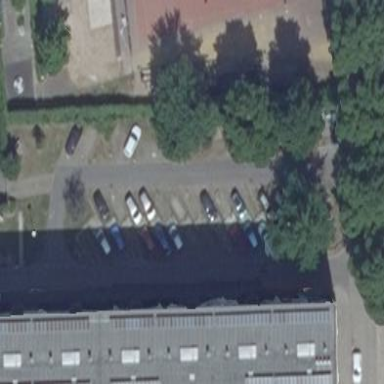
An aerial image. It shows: Parking area with grass paver surface.